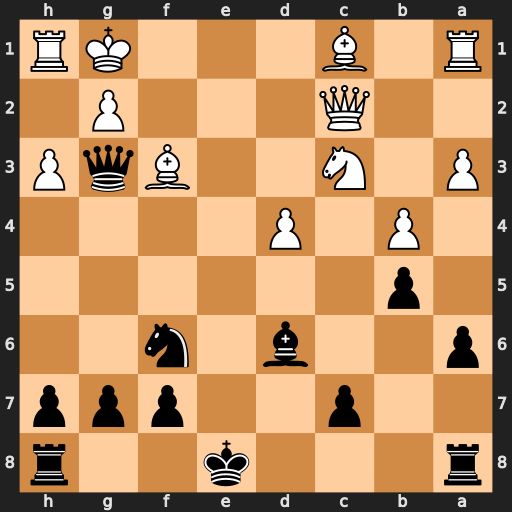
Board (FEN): r3k2r/2p2ppp/p2b1n2/1p6/1P1P4/P1N2BqP/2Q3P1/R1B3KR
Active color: b
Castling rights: kq
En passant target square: -
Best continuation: Qe1#